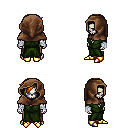
a pixel art fantasy rpg character, male body template, skeleton, green robe, robe skirt, dark blonde pixie cut hairstyle, cloth hood, white cloth bandages, gold boots, four views (front, back, left, right), 2x2 character sprite sheet, small pixel art, hard edges, no anti-aliasing